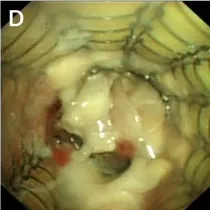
Bronchoscopic finding of tracheal Rhizopus Oryzae infection before and after treatment. (D) Patient did not respond to intravenous amphotericin B treatment, airway necrosis and airway obstruction recurred.
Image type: endoscopy (airway_endoscopy)